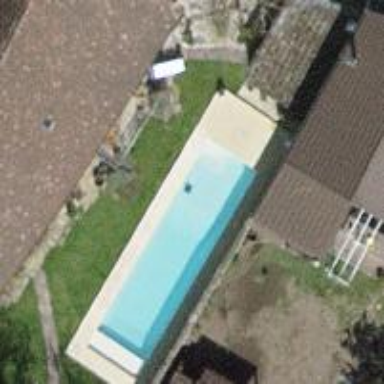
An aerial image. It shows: Swimming pool located in leisure land.